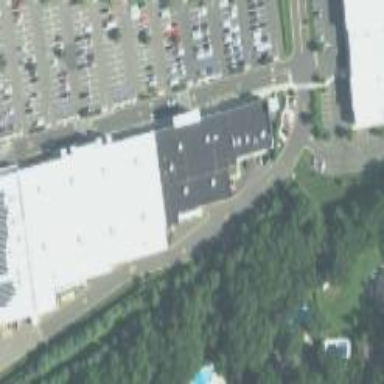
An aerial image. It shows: Part of the building is designated for retail.